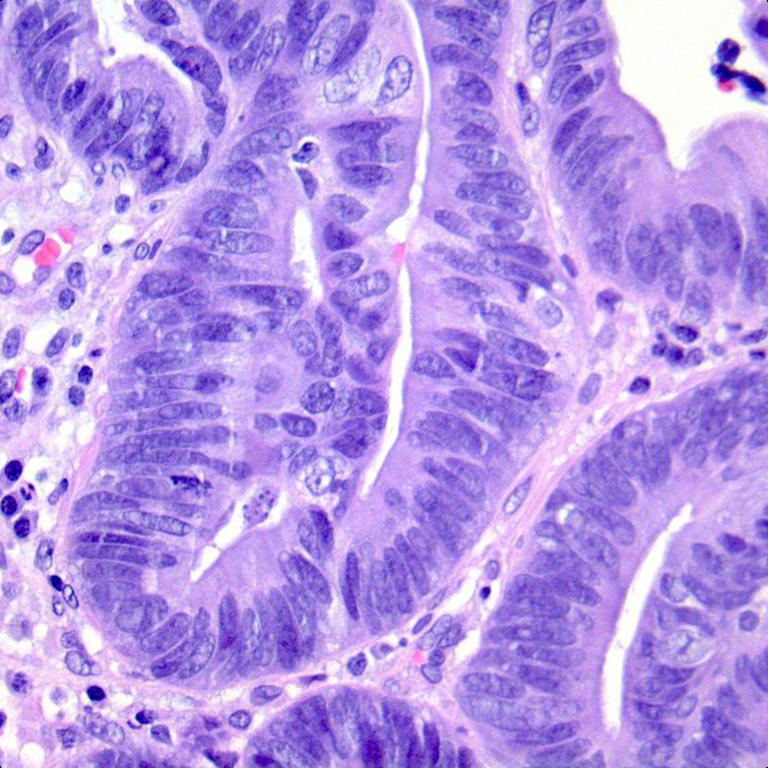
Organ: colon
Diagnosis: adenocarcinomas